Question: I want to add a title text over the graph in NVD3.js.
I tried the following,
'''
nv.addGraph(function() {
var chart = nv.models.linePlusBarWithFocusChart()
.margin({top: 30, right: 60, bottom: 50, left: 70})
.x(function(d,i) { return i })
.color(d3.scale.category10().range());
chart.append("text")
.attr("x", 200)
.attr("y", 100)
.attr("text-anchor", "middle")
.text("Sample Charts");
}
'''
Its (Highlighted) working for D3.js but not working for NVD3.js. I'm getting a Blank page..
I want to place the text over the Chart as like the following image (Which is created in Paint)

How can I achieve this?
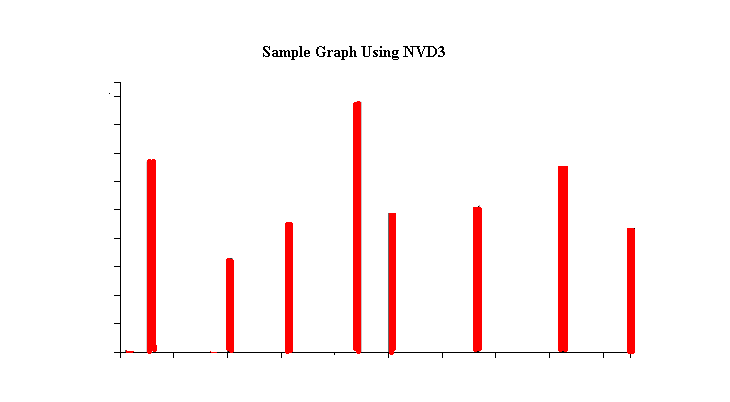
Answer: You can use D3 to select the container SVG and append the title:
'''
d3.select('#chart svg')
.append("text")
.attr("x", 200)
.attr("y", 100)
.attr("text-anchor", "middle")
.text("Sample Charts");
'''
This assumes that you're using the same ID etc for the SVG as in the NVD3 examples, if not, simply adjust the selector accordingly.